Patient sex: M
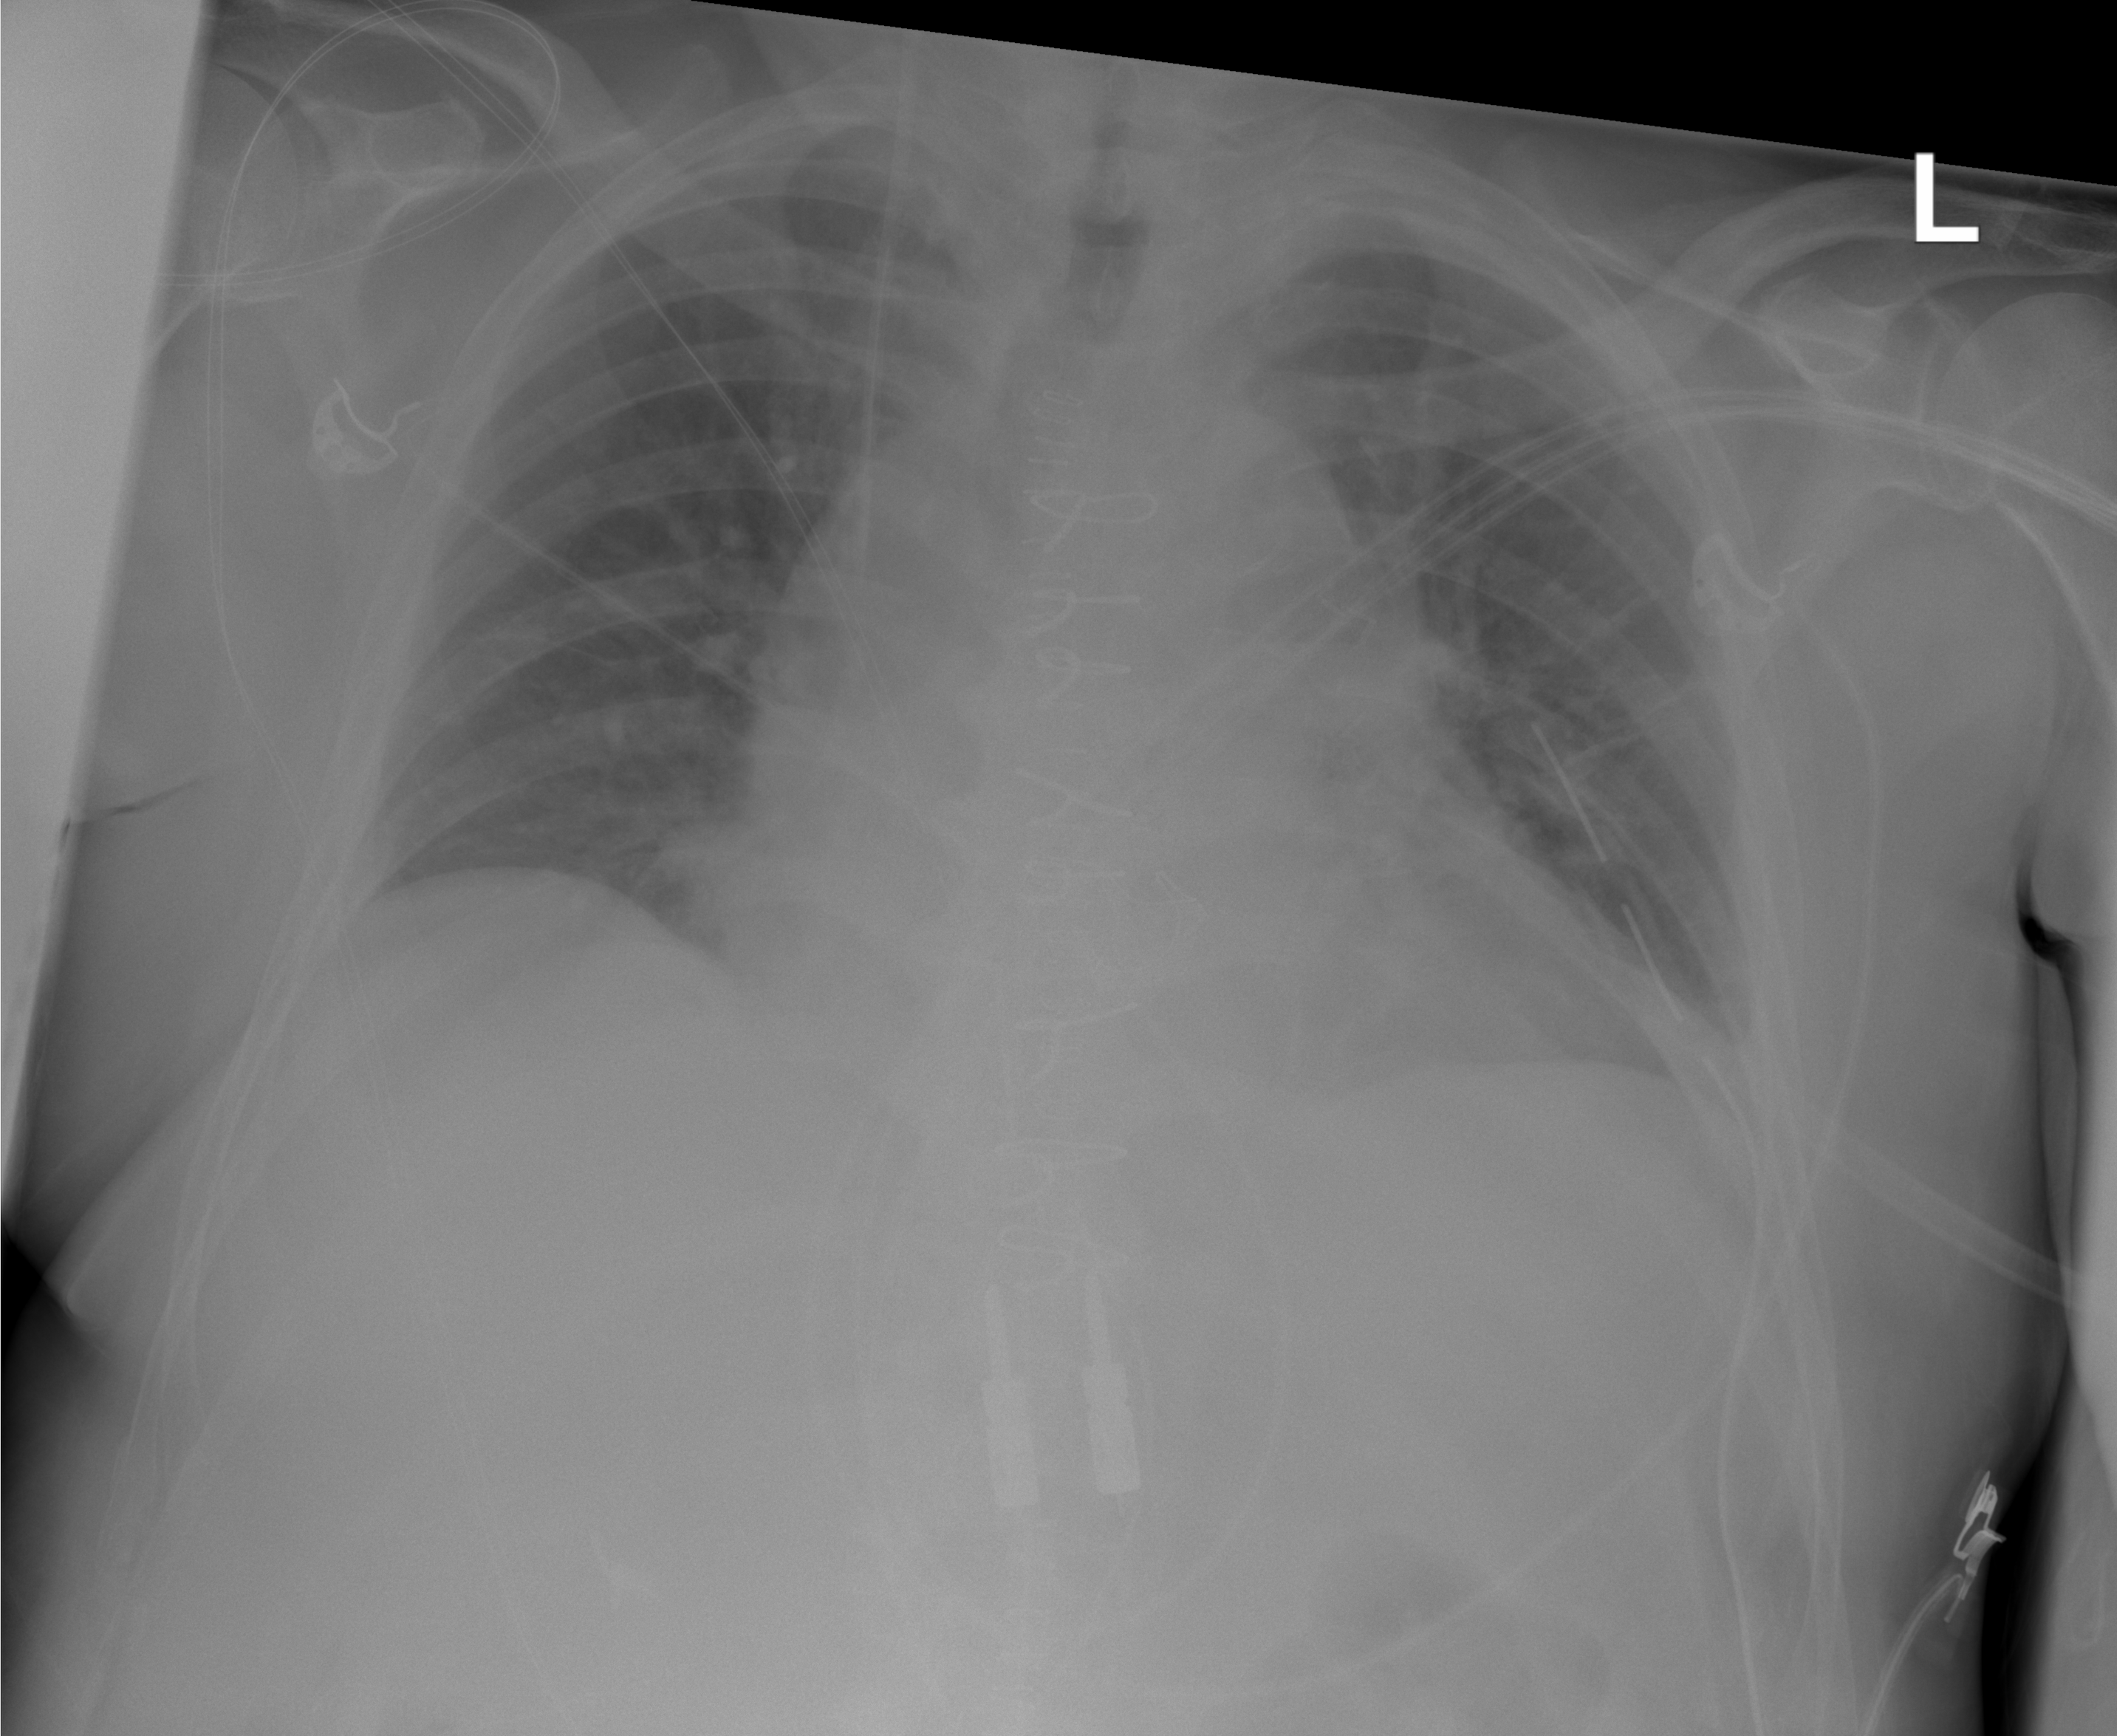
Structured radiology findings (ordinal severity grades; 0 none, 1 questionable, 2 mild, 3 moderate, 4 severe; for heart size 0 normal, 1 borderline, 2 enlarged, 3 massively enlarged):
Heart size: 0
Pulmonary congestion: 0
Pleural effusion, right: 0
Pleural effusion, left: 0
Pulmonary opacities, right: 0
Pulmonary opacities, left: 0
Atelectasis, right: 0
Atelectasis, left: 2